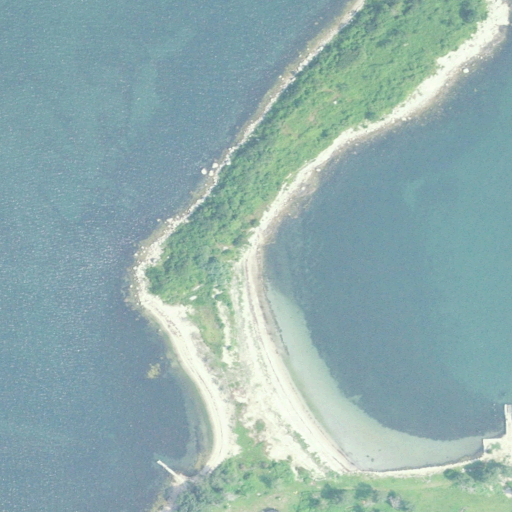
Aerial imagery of island in Connecticut named Ram Island containing open water, herbaceous wetlands, barren land, grassland, and mixed forest